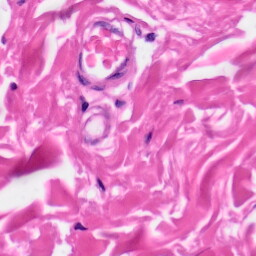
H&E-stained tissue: Skin